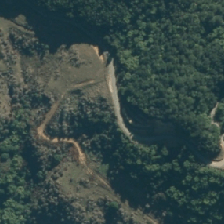
Land cover: broadleaved_indigenous_hardwood